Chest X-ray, AP view. Patient: 34 years old, sex M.
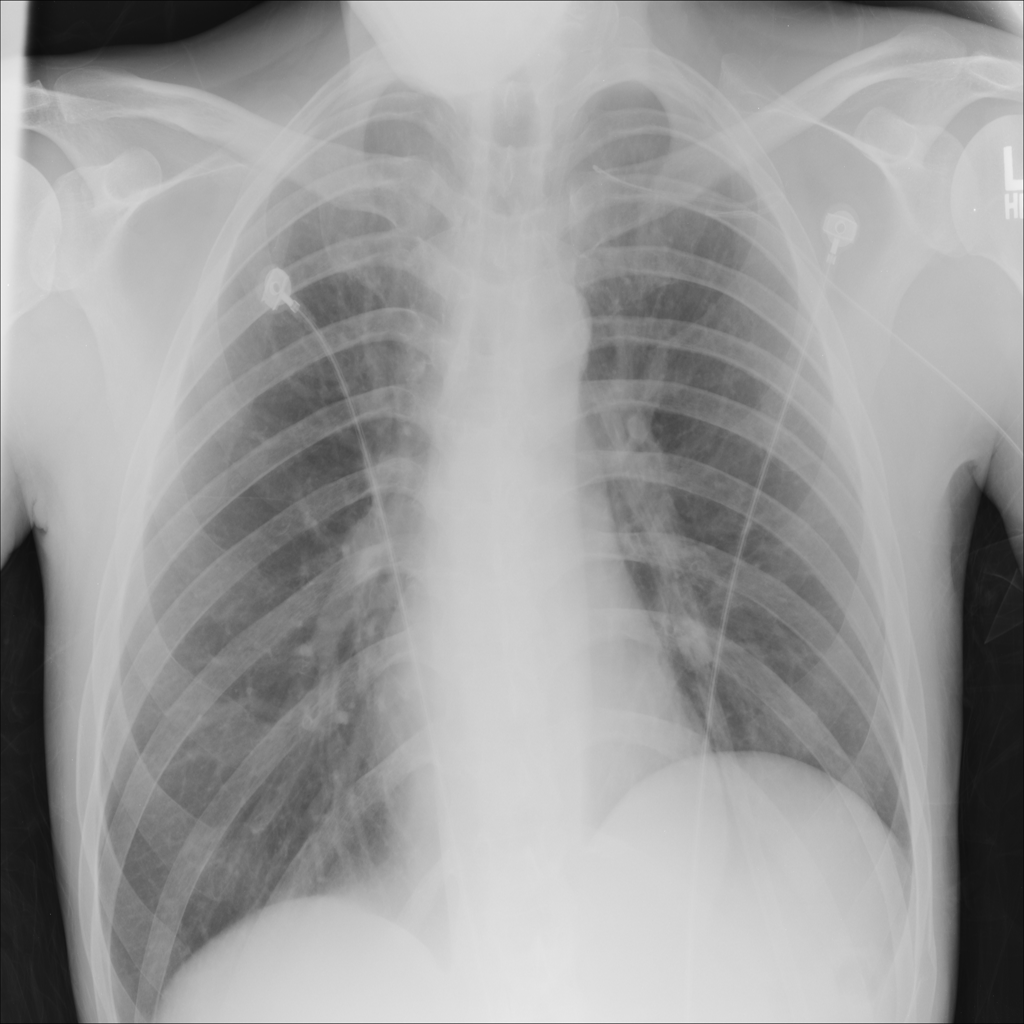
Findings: No Finding